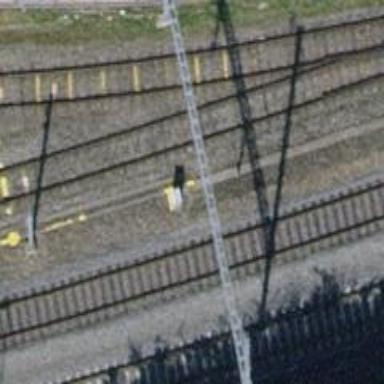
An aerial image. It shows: Rail siding with electrified tracks using contact line.